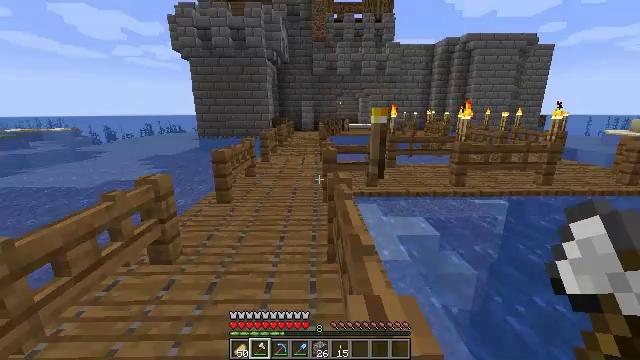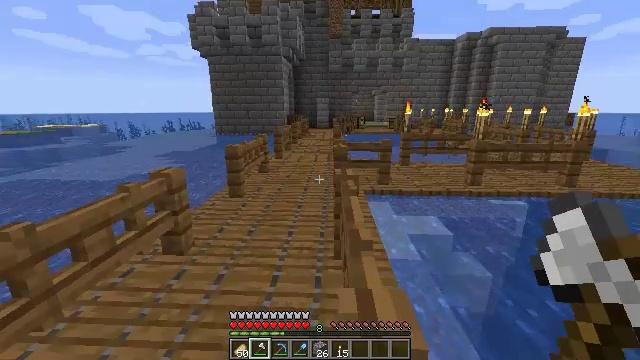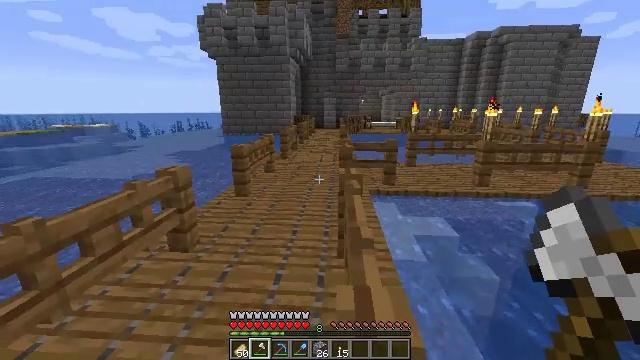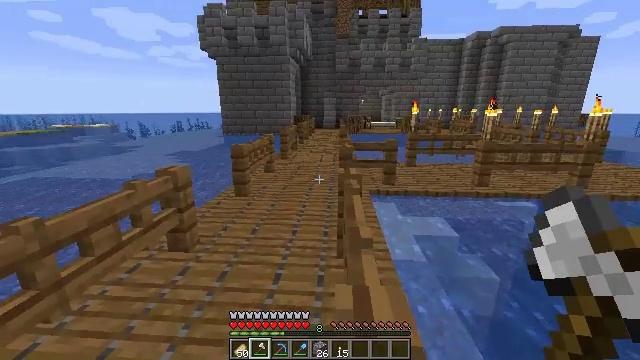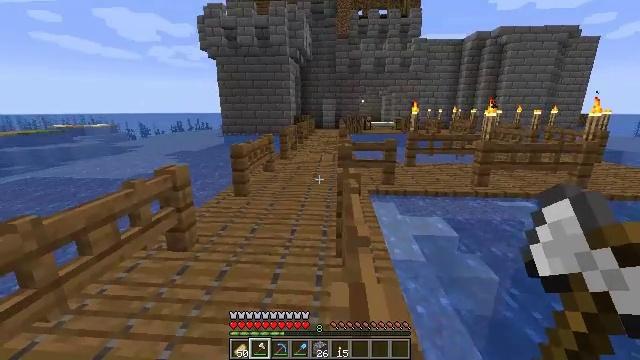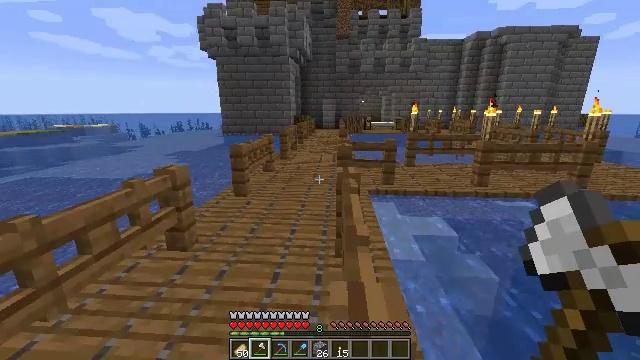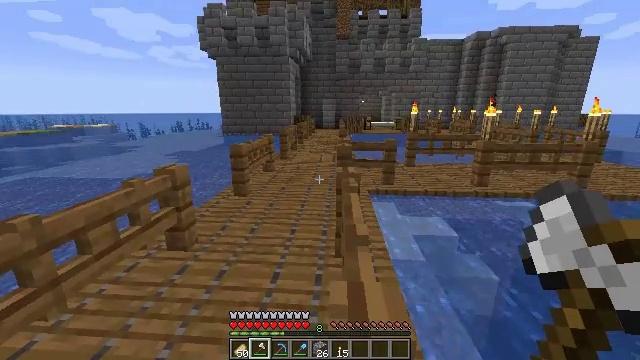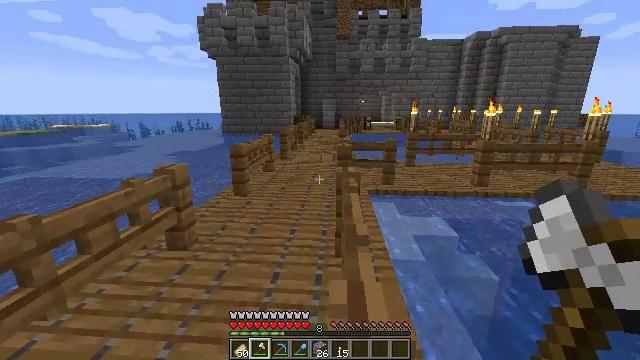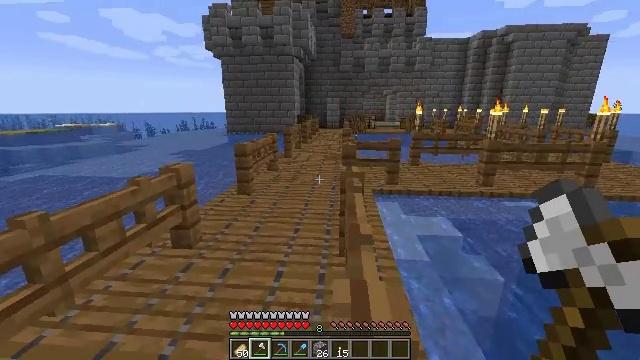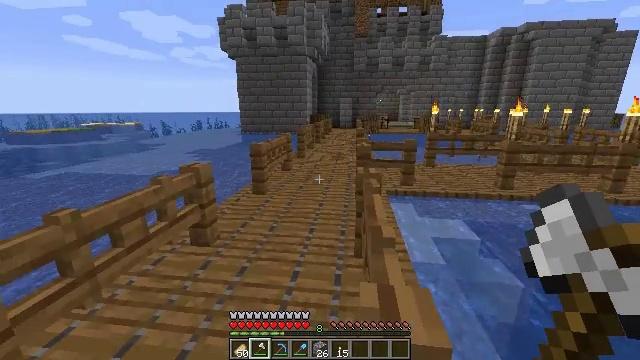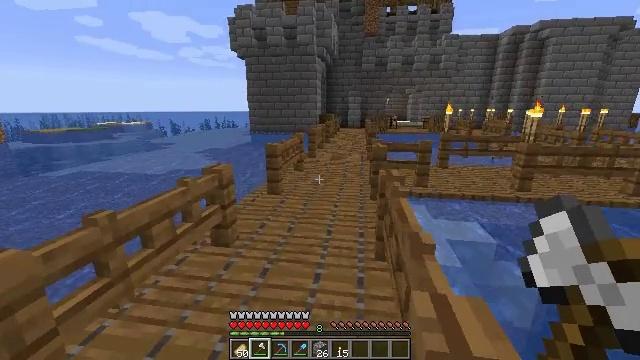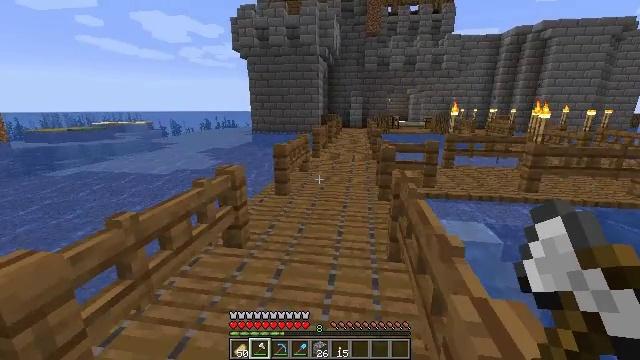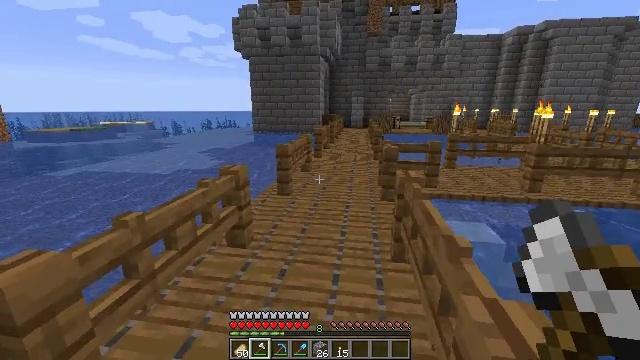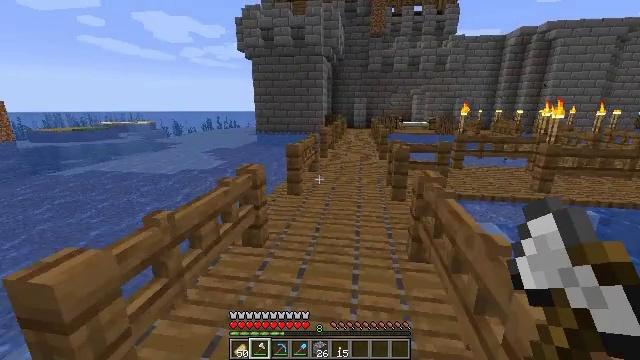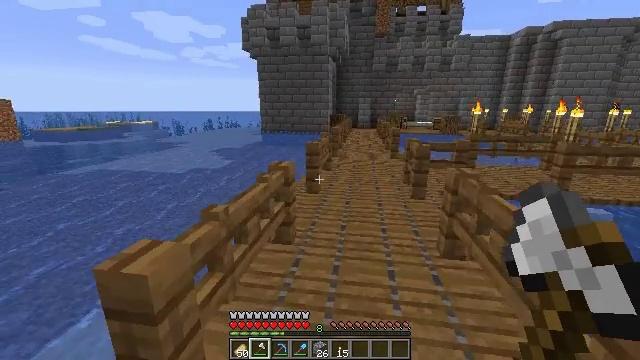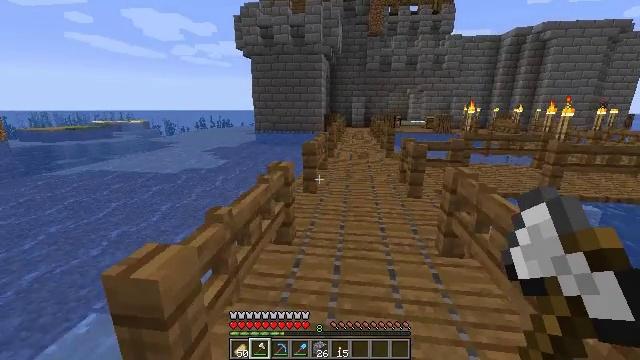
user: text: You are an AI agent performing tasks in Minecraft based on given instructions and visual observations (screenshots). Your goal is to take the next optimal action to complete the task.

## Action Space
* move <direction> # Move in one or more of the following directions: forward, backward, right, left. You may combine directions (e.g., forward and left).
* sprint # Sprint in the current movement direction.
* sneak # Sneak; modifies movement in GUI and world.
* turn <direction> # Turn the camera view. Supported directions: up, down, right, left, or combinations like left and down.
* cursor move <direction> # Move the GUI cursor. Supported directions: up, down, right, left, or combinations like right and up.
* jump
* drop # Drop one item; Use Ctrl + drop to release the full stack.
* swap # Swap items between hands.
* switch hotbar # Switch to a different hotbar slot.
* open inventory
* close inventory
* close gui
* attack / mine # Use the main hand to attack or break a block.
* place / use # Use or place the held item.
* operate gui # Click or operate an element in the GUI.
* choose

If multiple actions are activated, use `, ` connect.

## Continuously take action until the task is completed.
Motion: motion action
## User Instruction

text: Remove the torch from its spot.
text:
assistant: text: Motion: turn left
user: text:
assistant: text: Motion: turn left
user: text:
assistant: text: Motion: no_op
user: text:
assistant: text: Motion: no_op
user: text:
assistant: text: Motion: no_op
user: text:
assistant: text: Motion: no_op
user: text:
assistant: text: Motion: no_op
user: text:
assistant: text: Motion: no_op
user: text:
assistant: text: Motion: move left, turn left
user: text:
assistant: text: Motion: move left, turn left
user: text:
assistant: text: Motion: move left
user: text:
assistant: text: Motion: move left
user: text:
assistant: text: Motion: move left
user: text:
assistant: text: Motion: move left
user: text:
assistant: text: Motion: move left, turn right
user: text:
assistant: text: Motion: turn right
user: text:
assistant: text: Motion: turn right
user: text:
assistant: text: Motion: move forward, turn right
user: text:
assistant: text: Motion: move forward
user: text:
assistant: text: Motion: move forward
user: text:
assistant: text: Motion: move forward, turn right
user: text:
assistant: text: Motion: move forward, turn right
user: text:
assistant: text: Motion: move forward, turn right
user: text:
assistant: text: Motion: move forward, sprint
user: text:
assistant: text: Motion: move forward, sprint
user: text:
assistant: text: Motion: move forward, sprint
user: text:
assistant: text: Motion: move forward and move right
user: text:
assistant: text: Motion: move forward and move right
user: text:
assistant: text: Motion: move forward and move right
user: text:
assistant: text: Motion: move forward, turn left